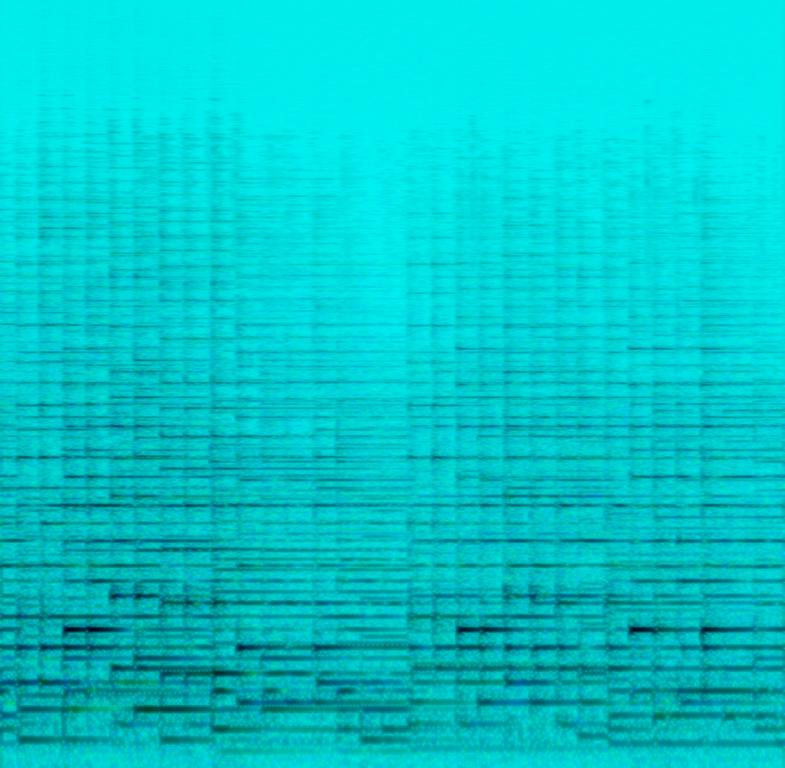
This audio contains someone playing a modern piece of music on an acoustic piano. This song may be playing live in a bar with a piano.